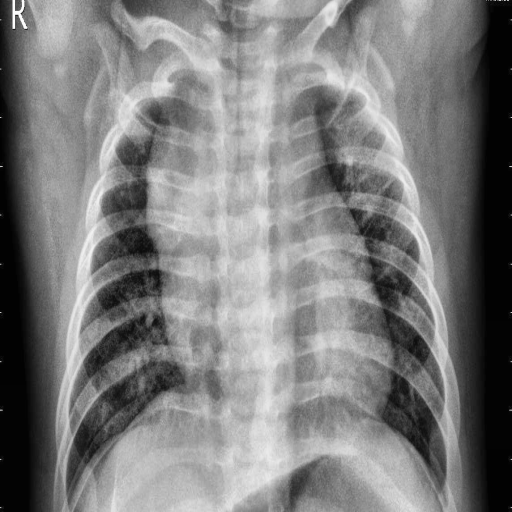
Finding: PNEUMONIA